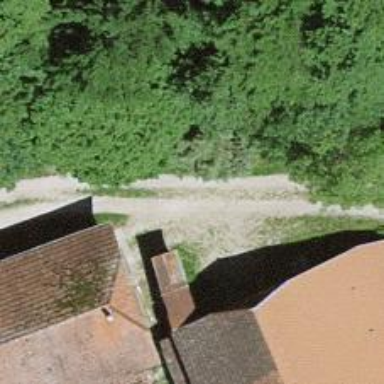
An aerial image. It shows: Unpaved road in residential area.